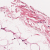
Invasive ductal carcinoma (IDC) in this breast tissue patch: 0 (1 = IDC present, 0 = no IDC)